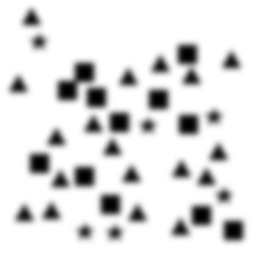
Squares: 12
Triangles: 18
Stars: 6
Total shapes: 36